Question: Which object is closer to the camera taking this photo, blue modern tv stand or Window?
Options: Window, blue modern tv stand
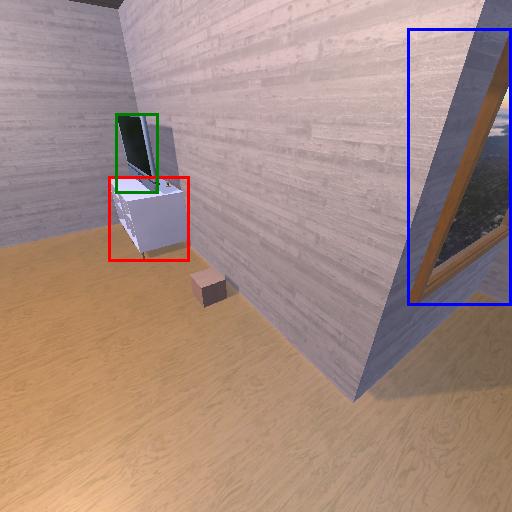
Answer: Window